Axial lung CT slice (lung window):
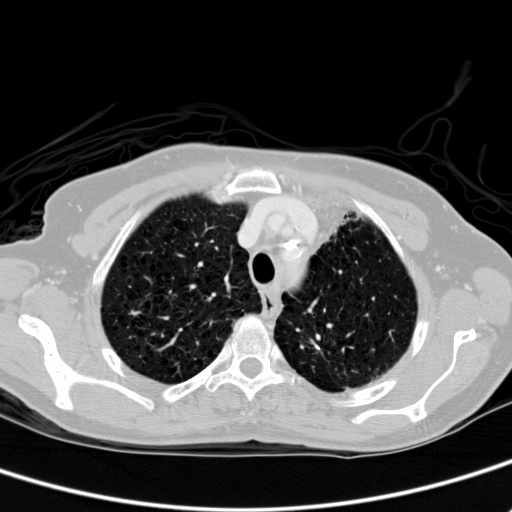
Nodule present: no